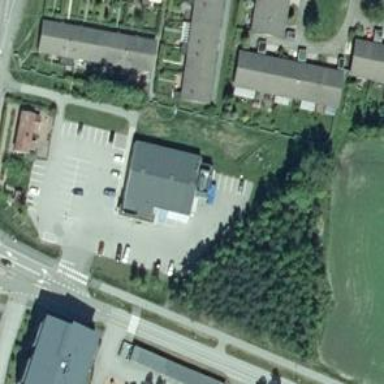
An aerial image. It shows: Retail area.